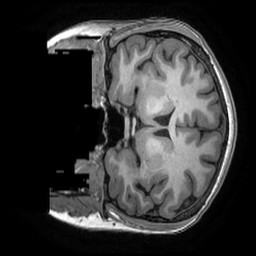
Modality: T1w
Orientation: coronal
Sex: female
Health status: healthy
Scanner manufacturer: ge